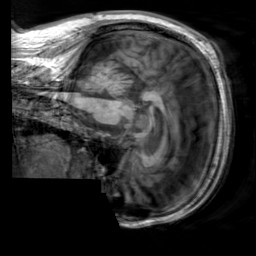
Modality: T1w
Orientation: sagittal
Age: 29
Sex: male
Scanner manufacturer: siemens
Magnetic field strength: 3 T
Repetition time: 2.3 s
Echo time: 0.00303 s